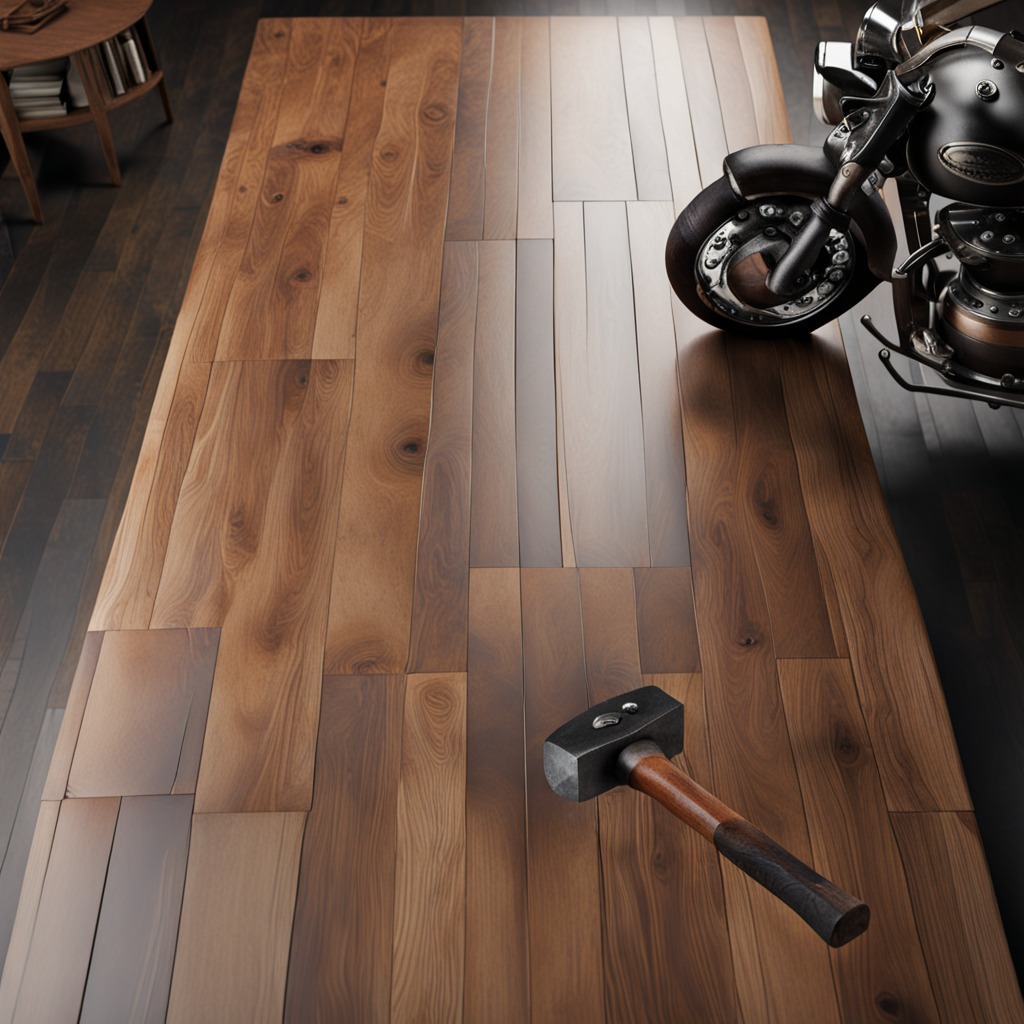
A hammer is lying on the wooden table.